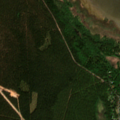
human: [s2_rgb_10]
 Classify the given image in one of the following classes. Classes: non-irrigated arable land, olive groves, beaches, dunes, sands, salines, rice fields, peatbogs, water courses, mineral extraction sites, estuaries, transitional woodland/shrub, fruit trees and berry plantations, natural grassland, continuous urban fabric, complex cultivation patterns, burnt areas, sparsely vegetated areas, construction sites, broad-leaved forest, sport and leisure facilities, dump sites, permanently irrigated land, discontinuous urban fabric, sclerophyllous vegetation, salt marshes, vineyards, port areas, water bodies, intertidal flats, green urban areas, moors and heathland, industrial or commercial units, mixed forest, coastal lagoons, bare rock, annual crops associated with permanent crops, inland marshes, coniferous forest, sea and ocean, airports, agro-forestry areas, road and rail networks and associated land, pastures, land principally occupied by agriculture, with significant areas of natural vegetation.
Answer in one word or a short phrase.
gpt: non-irrigated arable land, coniferous forest, transitional woodland/shrub, sea and ocean